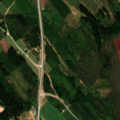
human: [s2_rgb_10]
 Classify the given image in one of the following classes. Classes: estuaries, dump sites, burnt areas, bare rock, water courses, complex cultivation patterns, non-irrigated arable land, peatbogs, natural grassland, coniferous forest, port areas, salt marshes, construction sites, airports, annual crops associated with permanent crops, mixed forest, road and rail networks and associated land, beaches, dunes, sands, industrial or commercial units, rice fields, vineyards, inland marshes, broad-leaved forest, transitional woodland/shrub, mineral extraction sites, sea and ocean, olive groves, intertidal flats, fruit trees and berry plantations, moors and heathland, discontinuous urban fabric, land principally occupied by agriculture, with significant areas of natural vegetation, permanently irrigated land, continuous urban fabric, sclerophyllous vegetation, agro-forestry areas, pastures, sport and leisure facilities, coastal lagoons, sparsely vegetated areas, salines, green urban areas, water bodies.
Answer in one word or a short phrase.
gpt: non-irrigated arable land, land principally occupied by agriculture, with significant areas of natural vegetation, coniferous forest, mixed forest, transitional woodland/shrub, peatbogs